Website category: sports
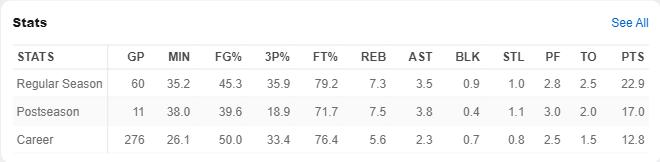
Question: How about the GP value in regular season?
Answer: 60

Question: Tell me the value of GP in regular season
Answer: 60

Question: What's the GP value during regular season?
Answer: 60

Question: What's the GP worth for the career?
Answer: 276

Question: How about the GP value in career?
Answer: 276

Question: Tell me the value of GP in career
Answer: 276

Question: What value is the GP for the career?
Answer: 276

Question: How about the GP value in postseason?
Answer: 11

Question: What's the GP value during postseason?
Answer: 11

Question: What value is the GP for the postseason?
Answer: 11

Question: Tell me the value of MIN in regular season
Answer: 35.2

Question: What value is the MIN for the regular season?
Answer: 35.2

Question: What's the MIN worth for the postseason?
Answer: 38.0

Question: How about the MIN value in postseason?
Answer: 38.0

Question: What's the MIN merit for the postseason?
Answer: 38.0

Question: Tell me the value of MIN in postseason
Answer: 38.0

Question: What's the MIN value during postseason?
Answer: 38.0

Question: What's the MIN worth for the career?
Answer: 26.1

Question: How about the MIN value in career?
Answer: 26.1

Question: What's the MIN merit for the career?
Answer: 26.1

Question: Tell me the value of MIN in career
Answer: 26.1

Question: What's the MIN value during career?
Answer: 26.1

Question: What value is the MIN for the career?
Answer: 26.1

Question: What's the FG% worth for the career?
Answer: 50.0

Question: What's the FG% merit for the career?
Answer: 50.0

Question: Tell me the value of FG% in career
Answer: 50.0

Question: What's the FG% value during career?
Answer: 50.0

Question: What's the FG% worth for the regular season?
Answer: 45.3

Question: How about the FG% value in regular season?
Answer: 45.3

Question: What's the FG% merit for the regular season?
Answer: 45.3

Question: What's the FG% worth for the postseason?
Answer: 39.6

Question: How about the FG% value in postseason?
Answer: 39.6

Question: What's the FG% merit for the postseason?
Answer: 39.6

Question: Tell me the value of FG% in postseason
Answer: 39.6

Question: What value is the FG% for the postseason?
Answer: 39.6

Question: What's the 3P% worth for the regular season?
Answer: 35.9

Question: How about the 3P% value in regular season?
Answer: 35.9

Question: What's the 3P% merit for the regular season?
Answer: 35.9

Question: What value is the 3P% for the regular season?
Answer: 35.9

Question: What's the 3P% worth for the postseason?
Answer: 18.9

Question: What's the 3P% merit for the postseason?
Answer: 18.9

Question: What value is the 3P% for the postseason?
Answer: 18.9

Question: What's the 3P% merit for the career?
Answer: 33.4

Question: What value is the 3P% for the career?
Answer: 33.4

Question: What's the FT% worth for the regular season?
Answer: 79.2

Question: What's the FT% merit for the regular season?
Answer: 79.2

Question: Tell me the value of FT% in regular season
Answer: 79.2

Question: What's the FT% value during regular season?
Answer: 79.2

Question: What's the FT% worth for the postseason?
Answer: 71.7

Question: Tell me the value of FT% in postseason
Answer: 71.7

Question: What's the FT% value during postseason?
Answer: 71.7

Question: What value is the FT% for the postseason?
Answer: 71.7

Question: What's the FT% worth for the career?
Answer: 76.4

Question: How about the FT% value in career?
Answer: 76.4

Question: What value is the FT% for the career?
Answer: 76.4

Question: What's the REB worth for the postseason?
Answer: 7.5

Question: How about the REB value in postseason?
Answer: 7.5

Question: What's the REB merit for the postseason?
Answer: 7.5

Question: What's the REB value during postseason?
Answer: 7.5

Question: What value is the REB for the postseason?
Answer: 7.5

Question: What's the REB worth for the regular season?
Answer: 7.3

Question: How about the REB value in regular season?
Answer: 7.3

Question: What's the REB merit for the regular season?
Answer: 7.3

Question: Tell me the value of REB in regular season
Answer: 7.3